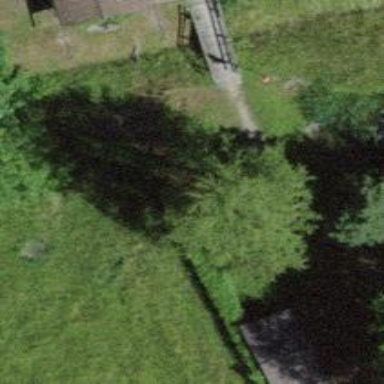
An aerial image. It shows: Needle-leaved tree in nature.